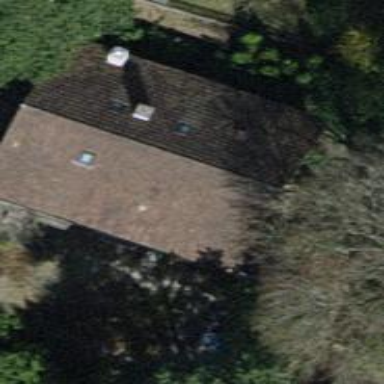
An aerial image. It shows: Detached building with gabled roof.